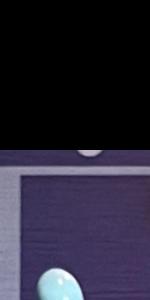
Label: Empty